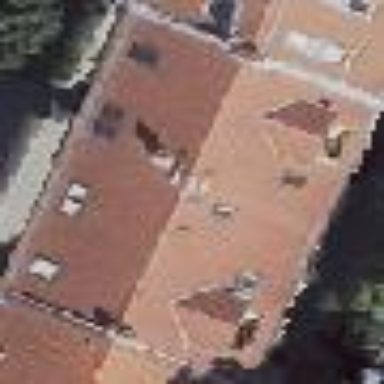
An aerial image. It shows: Gabled roof on building that houses apartments.